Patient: sex F, age 66
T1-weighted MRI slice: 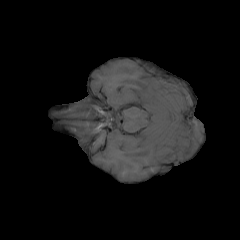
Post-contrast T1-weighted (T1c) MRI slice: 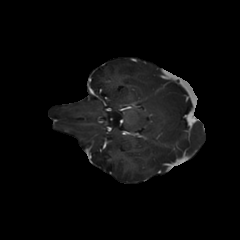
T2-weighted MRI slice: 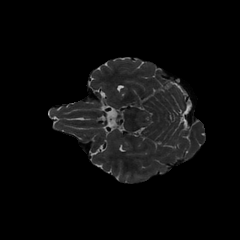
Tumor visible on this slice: no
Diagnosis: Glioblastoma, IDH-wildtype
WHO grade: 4